Question:
I actually have python file in scripts but I can't import python in script while importing new environment
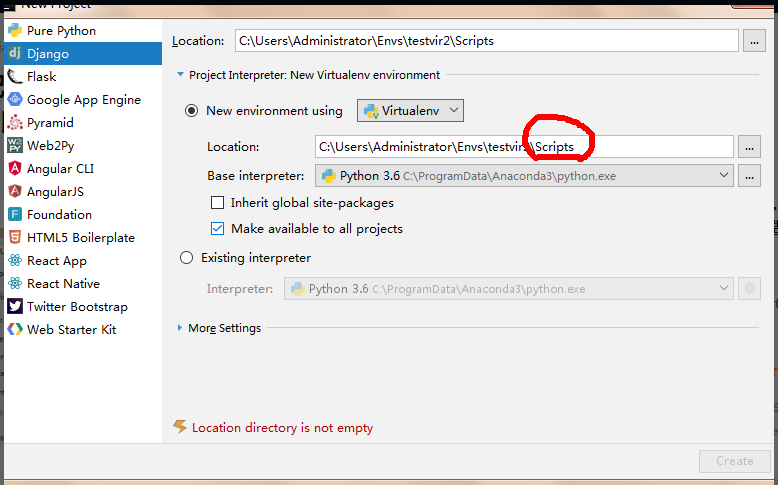
Answer: For starting a new virtual environment you need to have a directory which is empty.
Just select an it should work fine.